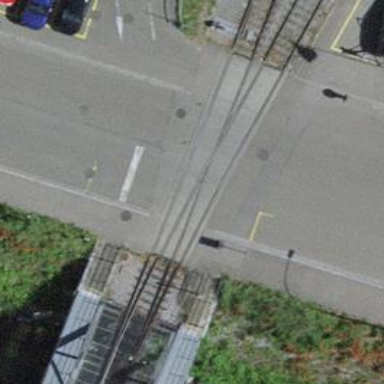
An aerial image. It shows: Railway level crossing.